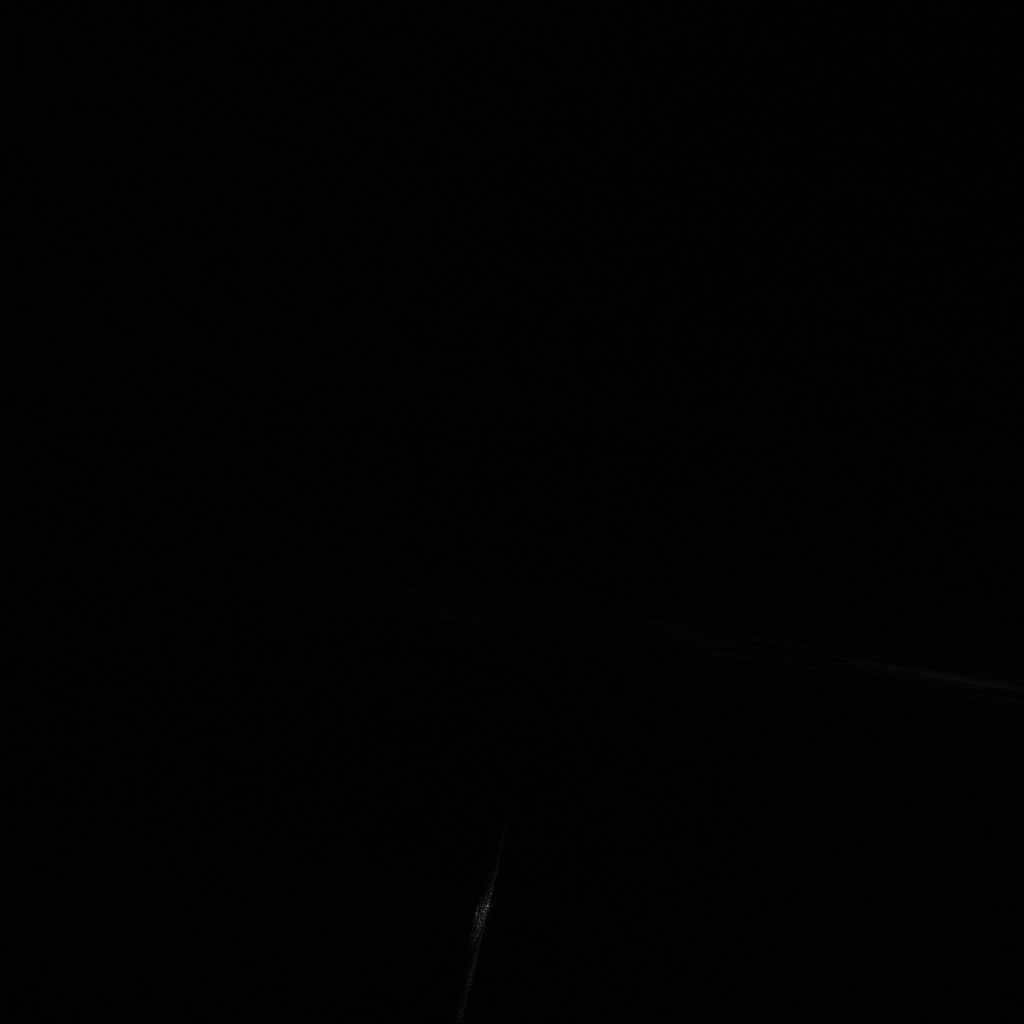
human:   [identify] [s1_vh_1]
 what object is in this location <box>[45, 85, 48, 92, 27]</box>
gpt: <ref>1 large container at the bottom</ref>